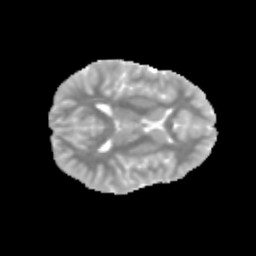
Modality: MD
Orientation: axial
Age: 12
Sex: female
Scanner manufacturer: siemens
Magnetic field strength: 3 T
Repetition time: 3.8 s
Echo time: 0.07 s